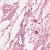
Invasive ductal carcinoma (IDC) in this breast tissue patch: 0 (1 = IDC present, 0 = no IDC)